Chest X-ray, PA view. Patient: 37 years old, sex M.
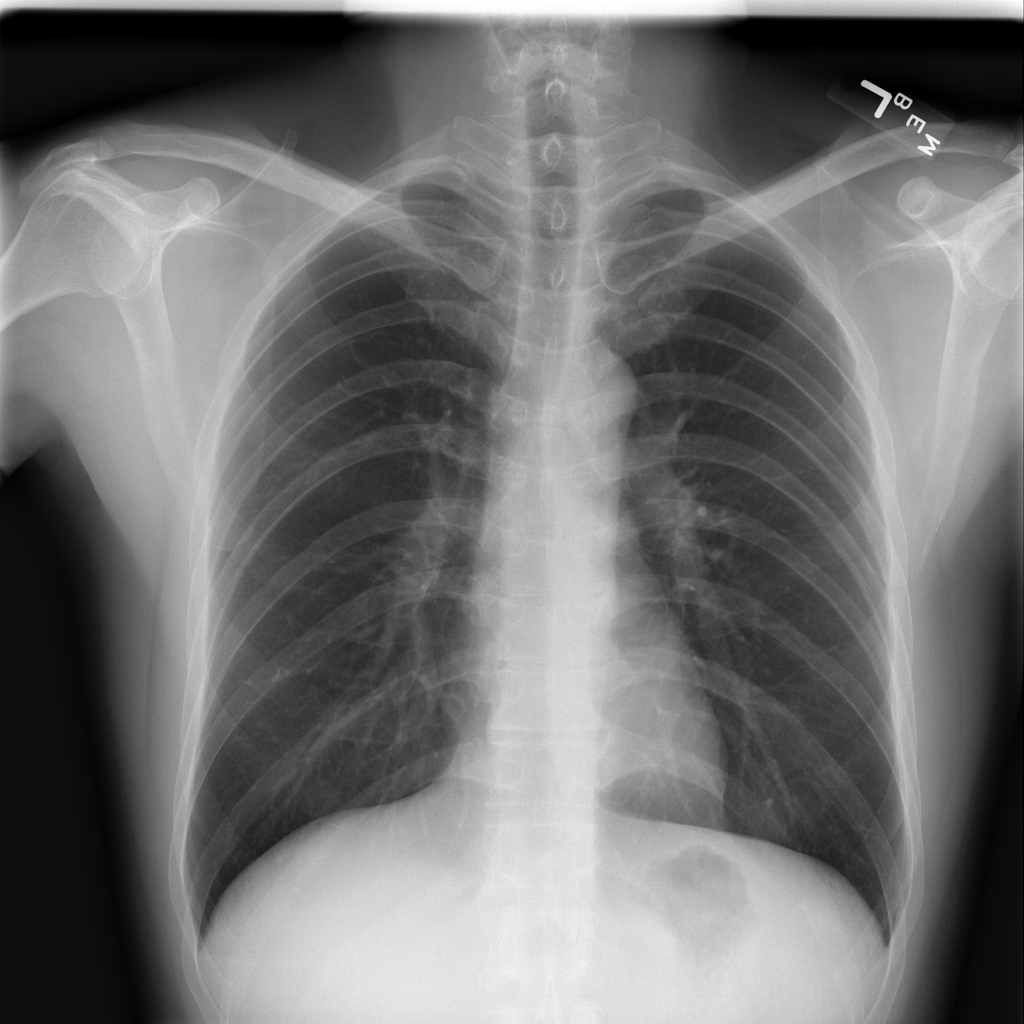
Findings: No Finding